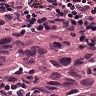
Metastatic tissue present: yes